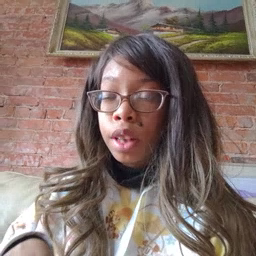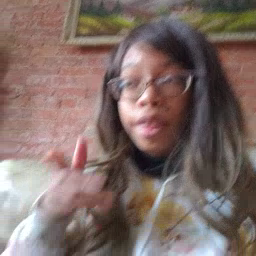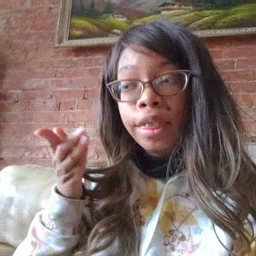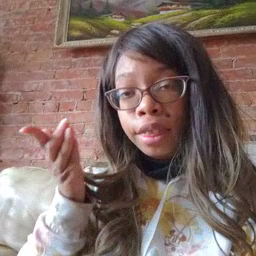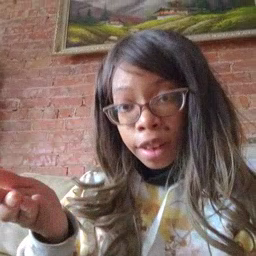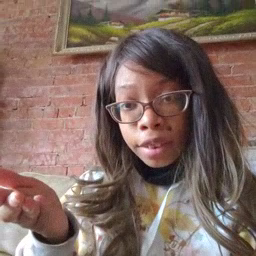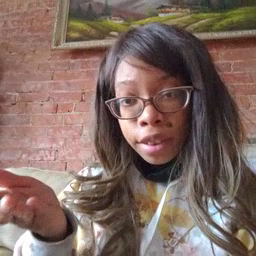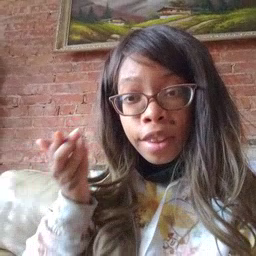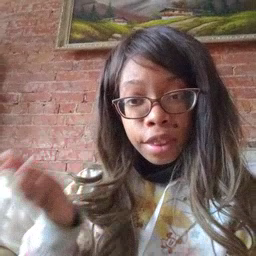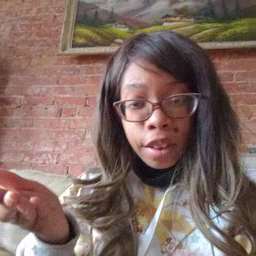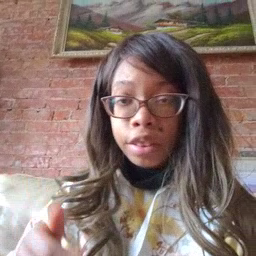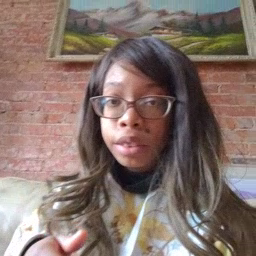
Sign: there